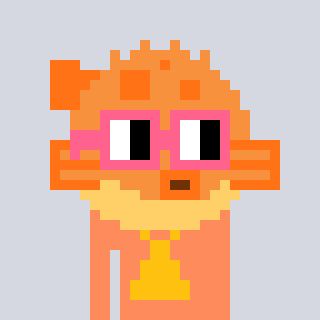
a pixel art character with square pink glasses, a pufferfish-shaped head and a peachy-colored body on a cool background